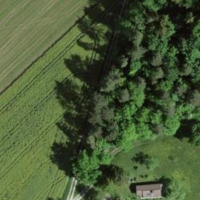
EUNIS habitat code: 52
Species observed at this site:
Plantago major